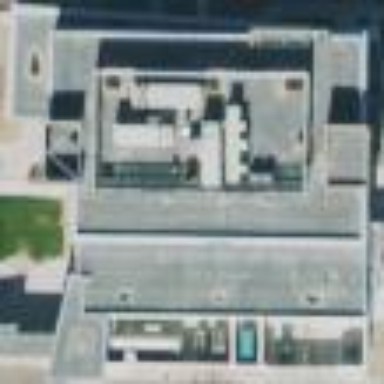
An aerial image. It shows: Hospital building.